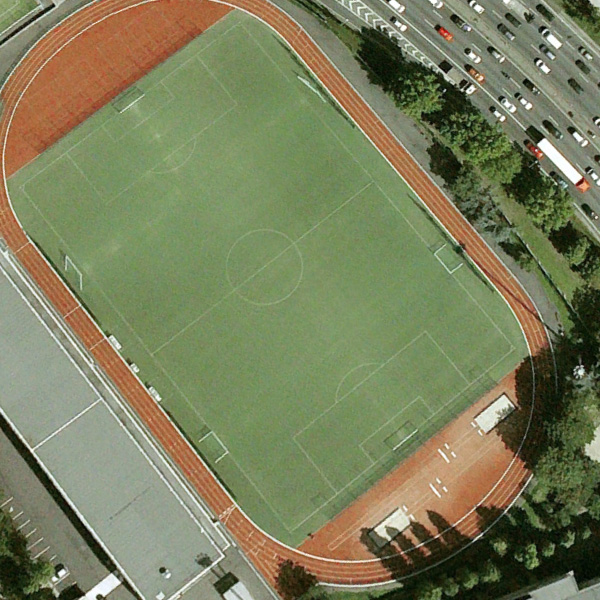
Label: Playground